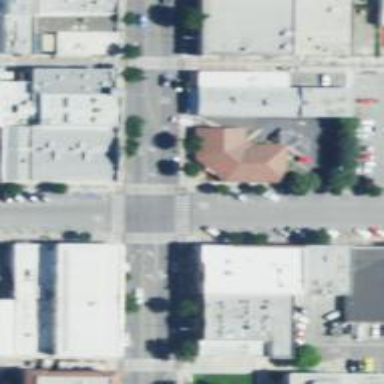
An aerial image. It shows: Commercial area within historic district.